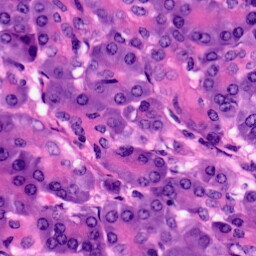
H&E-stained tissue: Pancreatic